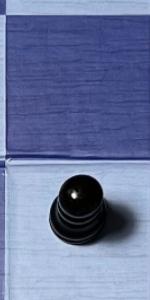
Label: Pawn_Black